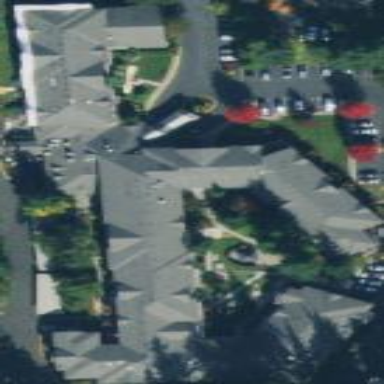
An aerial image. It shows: Retirement community building.